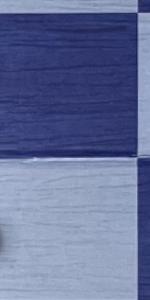
Label: Empty